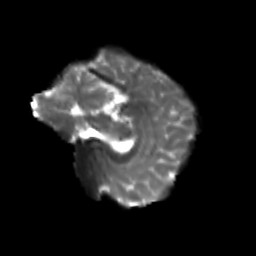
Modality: T2w
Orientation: sagittal
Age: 20
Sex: female
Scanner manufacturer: siemens
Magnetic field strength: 3 T
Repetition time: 3.5 s
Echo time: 0.104 s